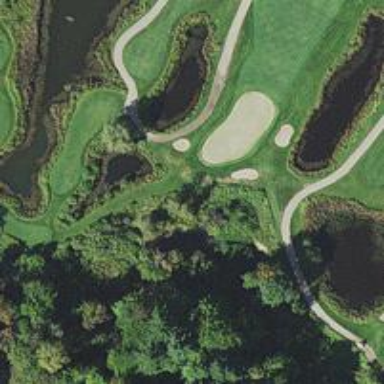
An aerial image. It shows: Water hazard on golf course. The hazard is natural water feature.